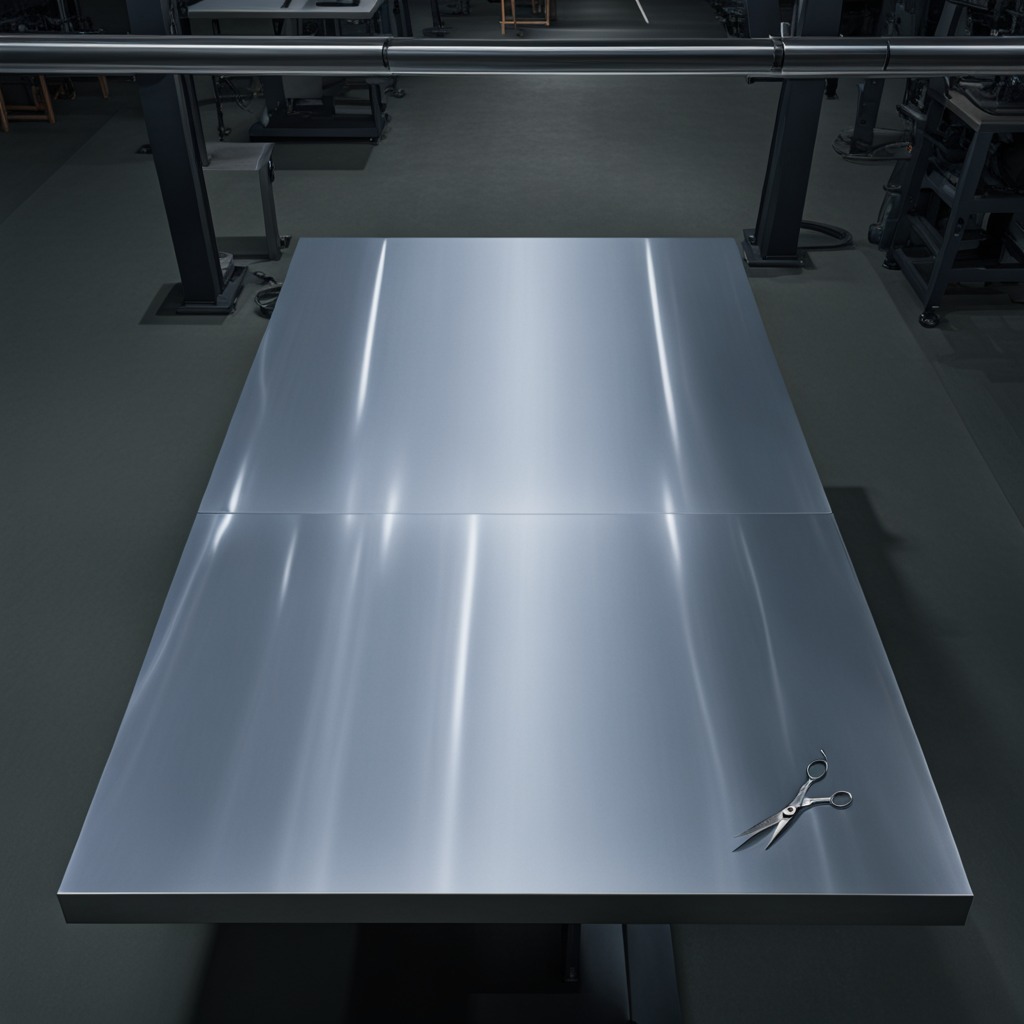
A scissor lies on the tabletop.